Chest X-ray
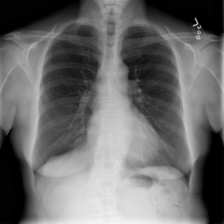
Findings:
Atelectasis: negative
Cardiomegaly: negative
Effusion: negative
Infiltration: positive
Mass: negative
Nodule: negative
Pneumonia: negative
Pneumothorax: negative
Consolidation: negative
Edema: negative
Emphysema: negative
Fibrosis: negative
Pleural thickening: negative
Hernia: negative